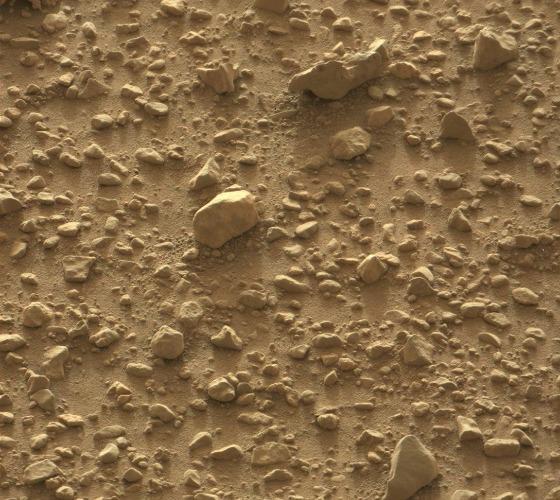
Terrain classes present: Gravel / Sand / Soil, Rock, Shadow